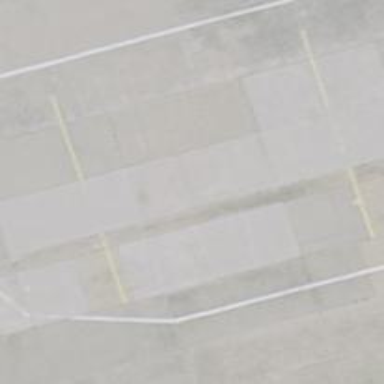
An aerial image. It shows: Airport parking position.